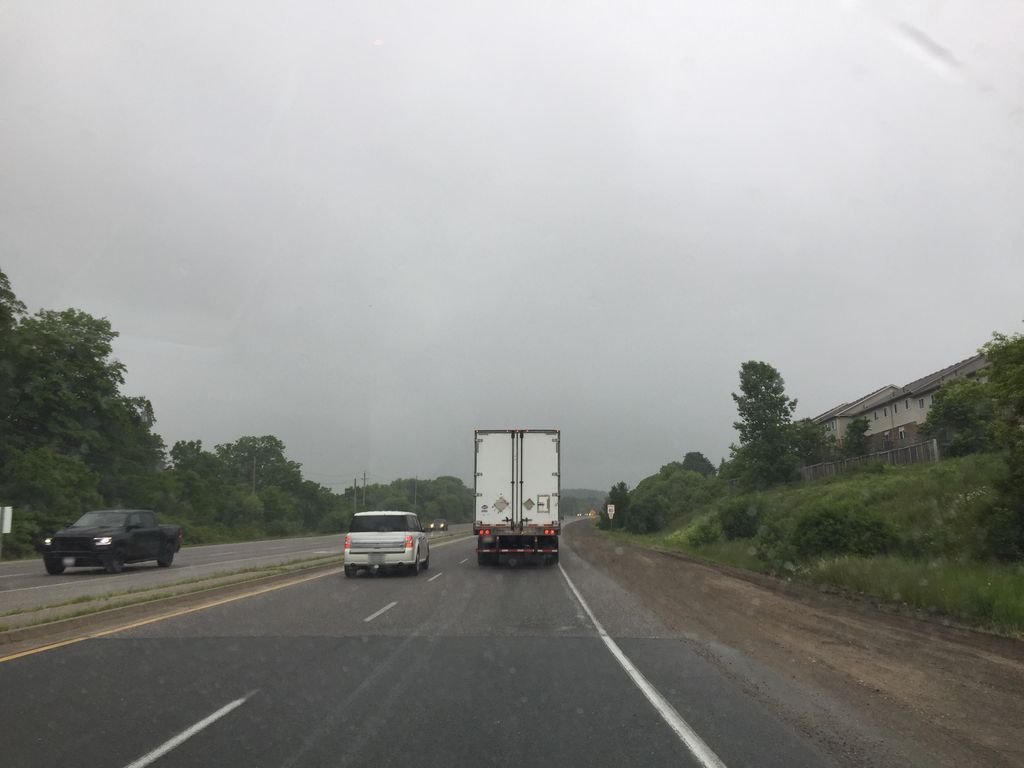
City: kitchener-waterloo